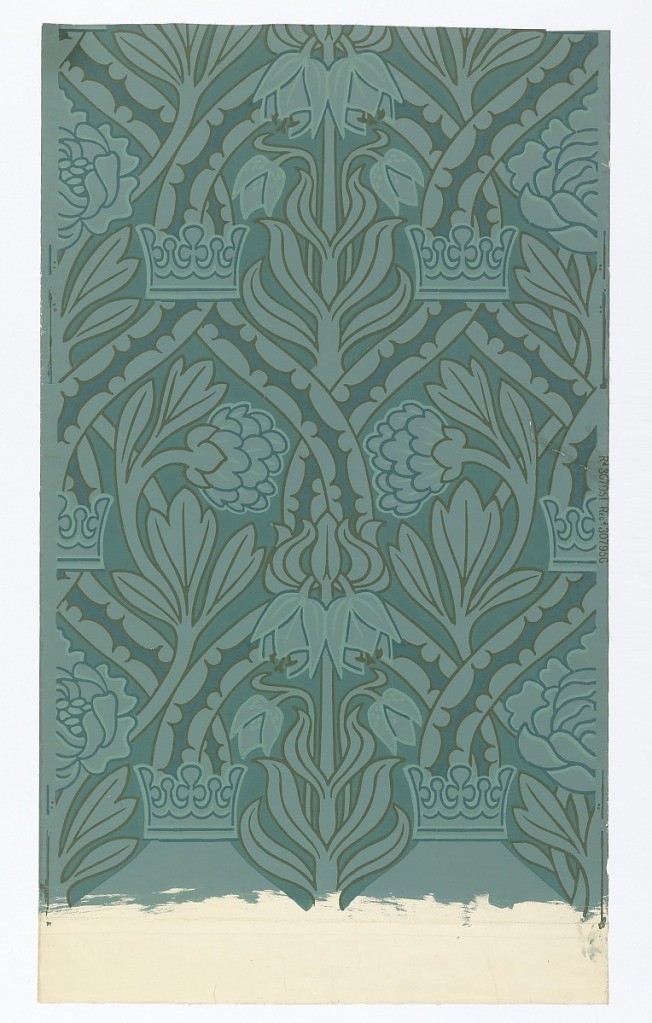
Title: Sidewall
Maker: Jeffrey & Co., 1836–1930 London, England
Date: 1877
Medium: Block printed on paper
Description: Interlaced bands, twisting around stems bearing large conventionalized flowers, arranged symmetrically on center axis. Crowns superimposed at points of crossing. Shades of greenish blue and olive. In right selvedge: Rd 307951 Regd. 307956. Straight repeat and match.